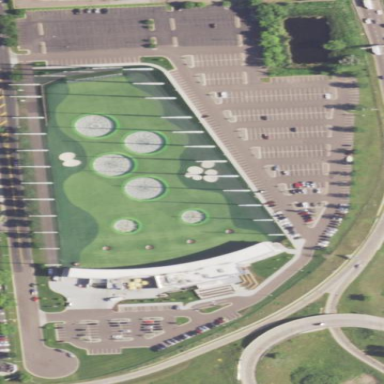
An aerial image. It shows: Sports center dedicated to golf on leisure land.